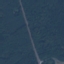
Land use / land cover class: Highway